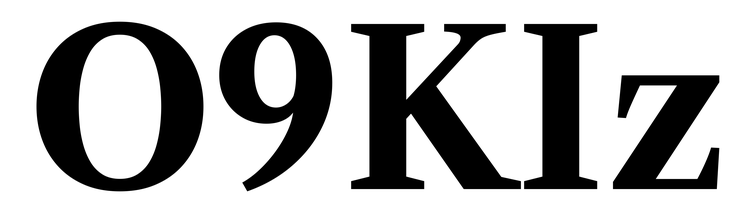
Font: LibreCaslonText_Bold